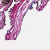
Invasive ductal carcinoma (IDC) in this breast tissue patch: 0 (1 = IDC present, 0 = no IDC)